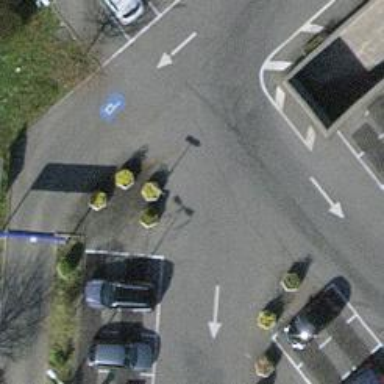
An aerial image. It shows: Bollard made of concrete.